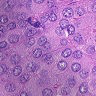
Metastatic tissue present: yes